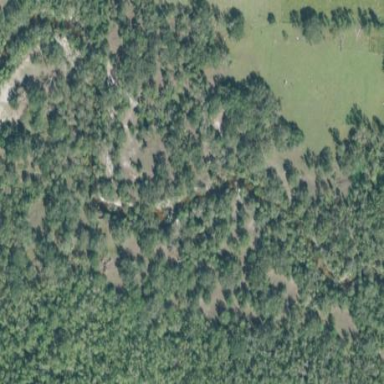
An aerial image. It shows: Mixed leaf woodland.